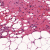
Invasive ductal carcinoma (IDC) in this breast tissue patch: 0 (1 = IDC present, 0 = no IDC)